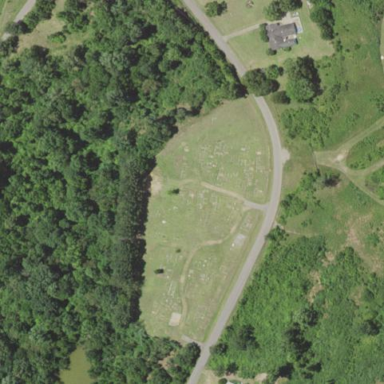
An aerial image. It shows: Graveyard.